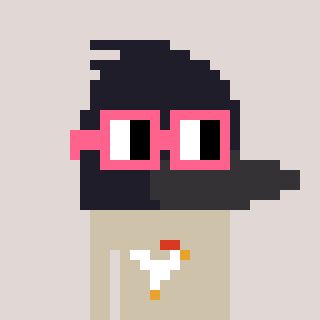
a pixel art character with square pink glasses, a raven-shaped head and a bege-colored body on a warm background